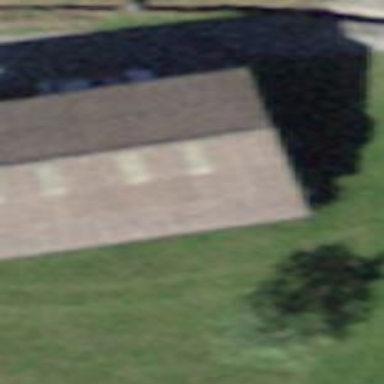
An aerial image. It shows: Barn.